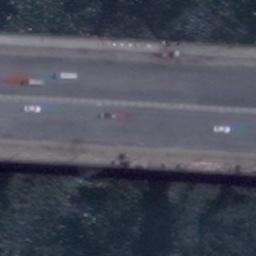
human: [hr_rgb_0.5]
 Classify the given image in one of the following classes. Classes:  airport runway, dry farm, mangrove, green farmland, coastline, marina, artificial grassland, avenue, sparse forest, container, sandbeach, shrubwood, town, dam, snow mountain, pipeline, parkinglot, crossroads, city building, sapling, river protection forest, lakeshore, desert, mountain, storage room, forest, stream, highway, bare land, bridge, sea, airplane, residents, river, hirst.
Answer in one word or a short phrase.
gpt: bridge